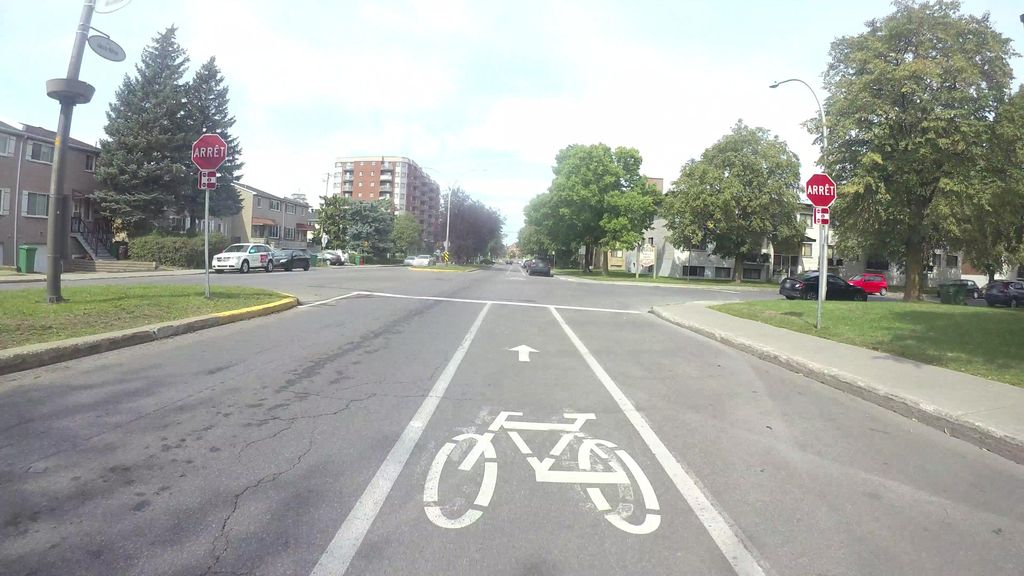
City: montreal